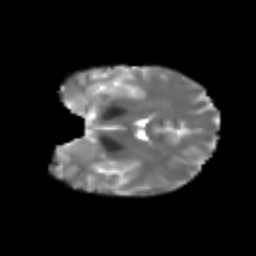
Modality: T2w
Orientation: coronal
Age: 21
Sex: female
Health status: healthy